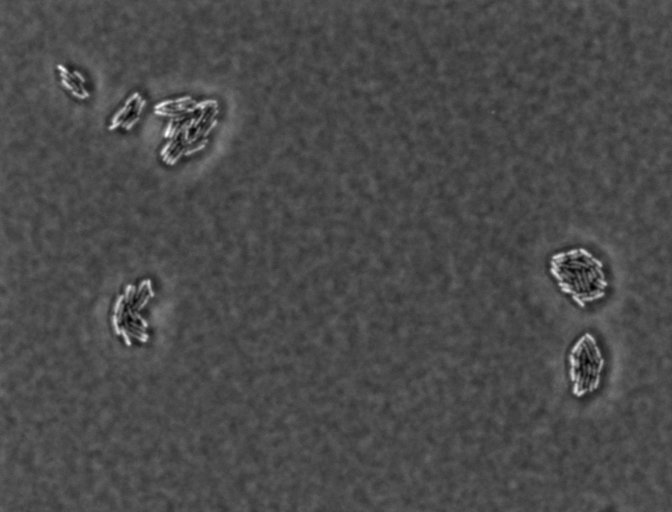
Salmonella enterica Enteritidis